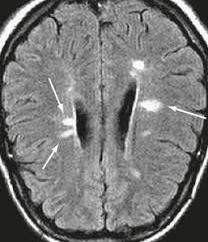
Label: notumor